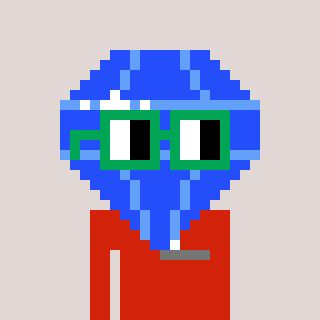
a pixel art character with square green glasses, a blue diamond-shaped head and a red-colored body on a warm background